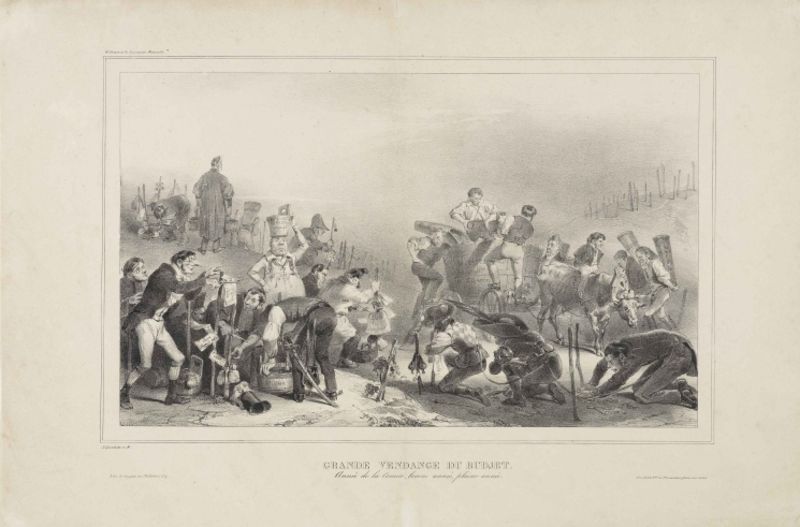
Titel: Grande vendange du budget
Künstler: J. J. Grandville
Standort: Karlsruhe
Institution: Staatliche Kunsthalle Karlsruhe
Schlagwörter: berg, feder, feuer, gruppe, himmel, kampf, kopf, mann, wasser, wolken, aquarell, landschaft, menschen, frankreich, grau, hell, hut, hüte, männer, rücken, schwarz, szene, weiss, zeichnung, tier, tiere, zaun, fest, leute, menge, rock, anzug, betrunkene, trinken, historie, mensch, rache, rahmen, stehen, tragen, bild, ebene, feld, hügel, kühe, land, mantel, klassizismus, personen, gebeugt, arbeit, bauern, handel, karren, pferd, räder, kübel, schrift, kauern, jungen, arbeiten, ernte, körbe, kette, dunst, grafik, graphik, nebel, kuh, rind, kutsche, markt, vorbereitung, abladen, arbeiter, beladen, figuren, französisch, wagen, romantik, krieg, schlacht, soldaten, frack, karikatur, wein, ernst, tiefe, spiel, tusche, kanone, suchen, druck, schwarzweiss, radierung, stich, titel, karrikatur, streit, säbel, text, uniform, waffen, zeitung, aufstand, ketten, knien, stöcke, verletzte, tumult, überschrift, mäntel, zirkus, friedhof, stelzen, armee, heer, zuber, begräbnis, grab, gewehr, elend, leid, gefangene, gräber, industrialisierung, landwirtschaft, gebückt, verbeugen, graben, lanzen, trog, feldherr, zwerg, fässer, bottich, gewehre, reben, eimer, kupferstich, anbetung, ochse, ochsen, pflug, träger, komisch, disput, sklaven, koch, bildunterschrift, legende, weinlese, heuwagen, lager, ebenen, krüppel, aufbau, waschung, fuhrwerk, ochs, weinbau, weinstöcke, winzer, freidhof, latein, studenten, grabe, weinberge, passepartout, juden, grande, feuerwerk, ficken, versorgung, reparatur, stöcker, tribunal, feldheer, raketen, balancieren, suchende, ochsenkarren, wassereimer, drck, aufseher, wingert, idiot, ergeben, verpflegung, kapf, änner, esek, bayonett, idioten, toten, ht, d, f, df, wafen, grau#, eikmer, grauppe, vendange, mente, hofknicks, kokopf, küuh, grande vendance, soldatem, wenlese